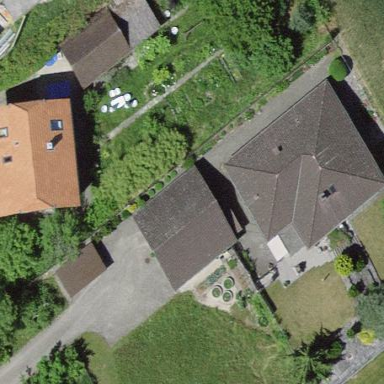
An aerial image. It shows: Garage with gabled roof.